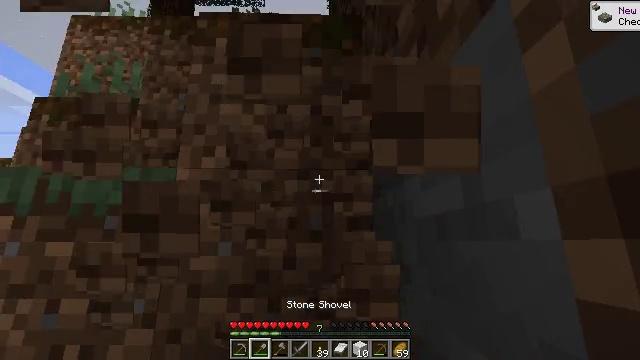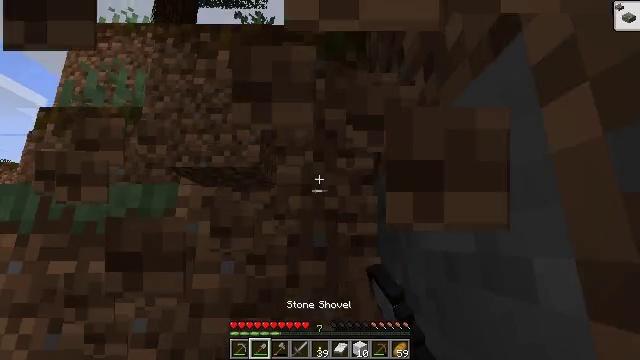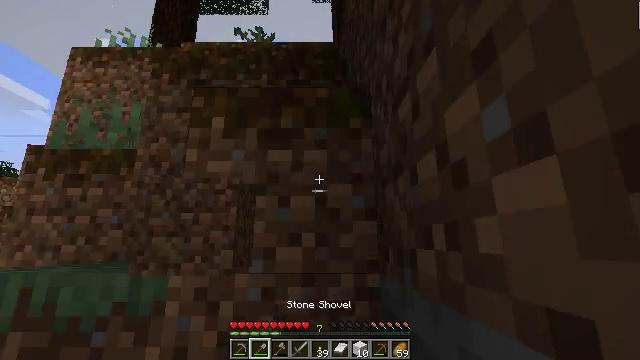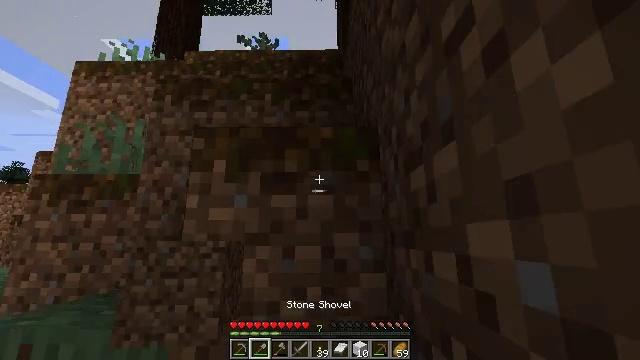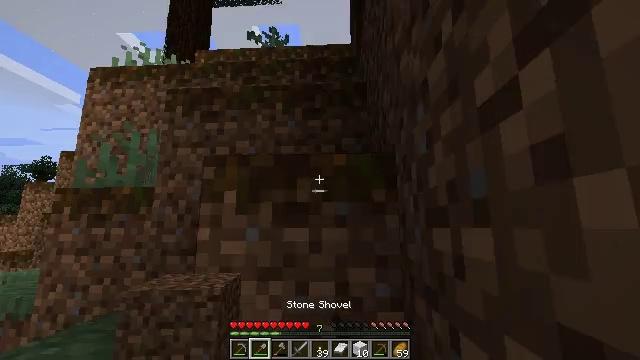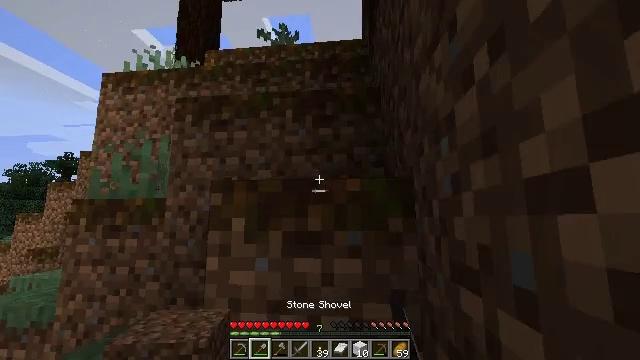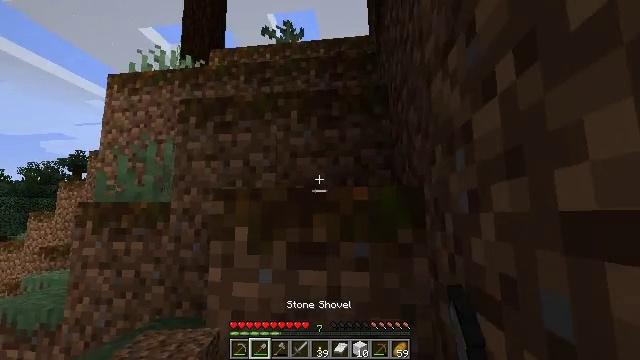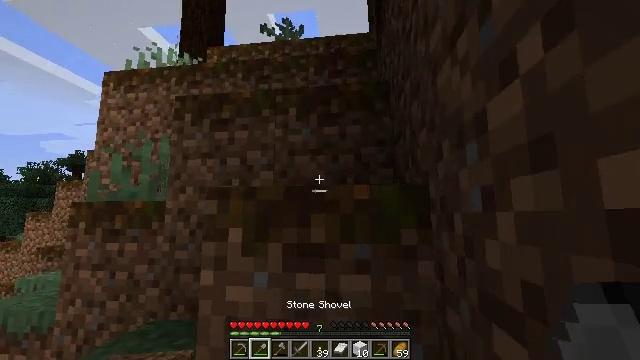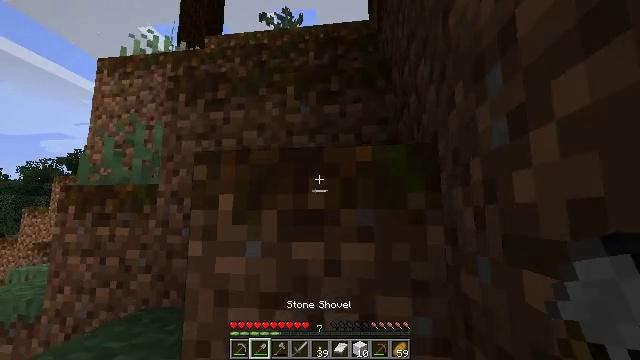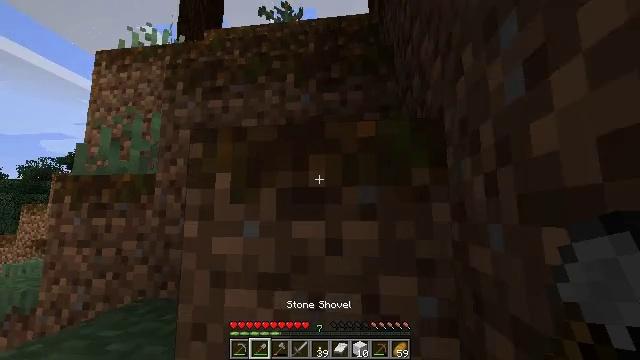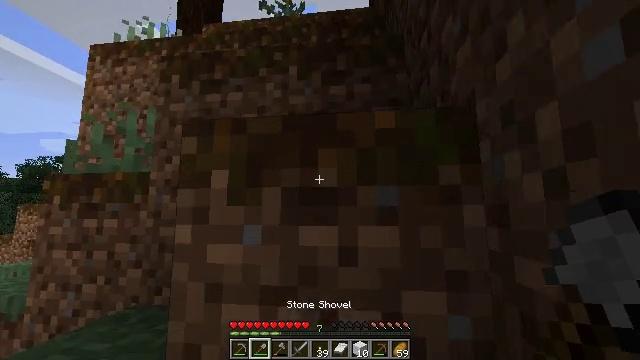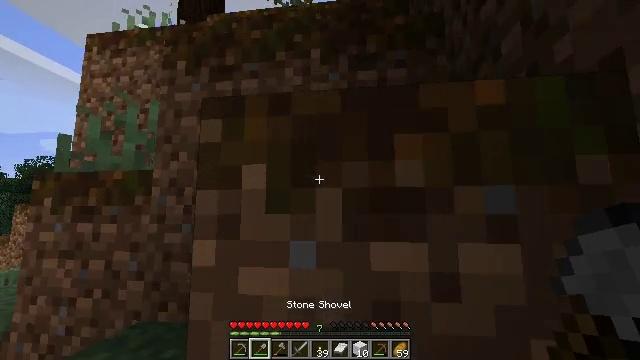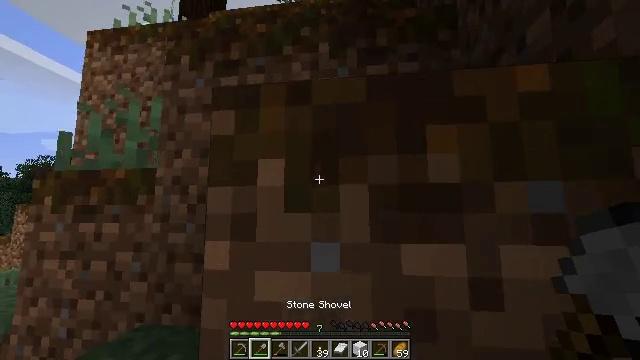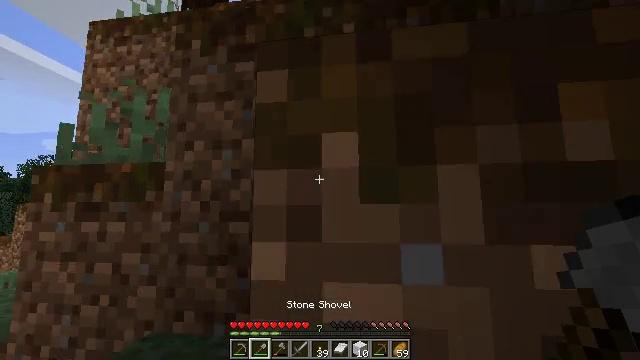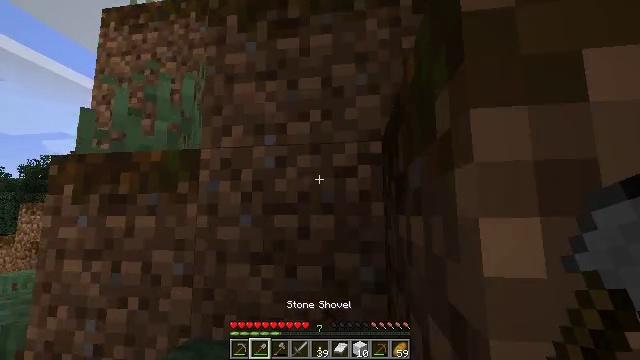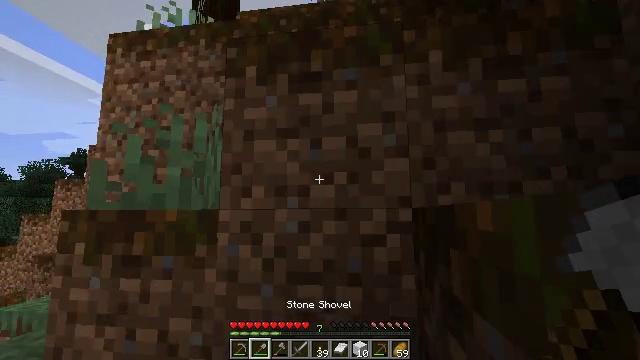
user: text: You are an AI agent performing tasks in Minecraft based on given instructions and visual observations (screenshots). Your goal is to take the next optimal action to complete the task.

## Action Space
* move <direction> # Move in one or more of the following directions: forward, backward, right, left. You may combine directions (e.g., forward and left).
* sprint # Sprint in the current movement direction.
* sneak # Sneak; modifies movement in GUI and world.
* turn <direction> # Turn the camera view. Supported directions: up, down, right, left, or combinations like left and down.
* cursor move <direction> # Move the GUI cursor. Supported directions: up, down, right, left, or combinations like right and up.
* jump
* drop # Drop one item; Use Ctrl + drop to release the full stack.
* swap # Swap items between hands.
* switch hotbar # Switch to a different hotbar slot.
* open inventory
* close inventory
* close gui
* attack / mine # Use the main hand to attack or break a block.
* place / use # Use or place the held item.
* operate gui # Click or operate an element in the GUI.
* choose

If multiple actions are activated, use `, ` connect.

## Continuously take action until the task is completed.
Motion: motion action
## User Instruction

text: Break the brown mushroom from its spot.
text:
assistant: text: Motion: move forward, attack / mine, jump
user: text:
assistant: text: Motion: move forward, jump
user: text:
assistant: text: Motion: move forward, turn left, jump
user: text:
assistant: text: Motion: move forward, turn left and down, jump
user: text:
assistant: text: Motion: move forward, turn left and down
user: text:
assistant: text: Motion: move forward, turn left
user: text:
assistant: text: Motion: move forward
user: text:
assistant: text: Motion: move forward and move left
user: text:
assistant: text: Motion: move forward and move left
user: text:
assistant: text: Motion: move forward and move left
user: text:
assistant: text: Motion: move forward and move left
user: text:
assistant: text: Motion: move forward and move left
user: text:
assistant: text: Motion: move forward and move left
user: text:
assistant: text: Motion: move forward and move left
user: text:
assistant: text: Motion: move forward and move left, jump
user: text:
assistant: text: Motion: move forward and move left, turn right, jump
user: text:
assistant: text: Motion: move forward and move left, turn right, jump
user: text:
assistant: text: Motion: move forward and move left, turn right, jump
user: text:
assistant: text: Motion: move forward and move left, turn right
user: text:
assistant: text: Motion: move forward, turn right
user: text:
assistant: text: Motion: move forward
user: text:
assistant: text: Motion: move forward and move right
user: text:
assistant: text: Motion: move forward and move right
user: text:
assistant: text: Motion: move forward and move right, jump
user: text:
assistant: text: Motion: move forward and move right, jump
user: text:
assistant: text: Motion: move forward and move right, jump
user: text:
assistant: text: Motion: move forward and move right, jump
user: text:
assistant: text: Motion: move forward and move right, jump
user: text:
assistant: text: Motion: move forward and move right
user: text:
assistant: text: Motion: move forward and move right